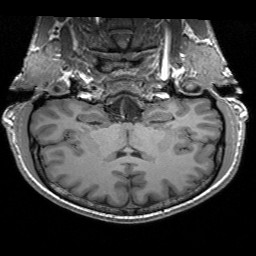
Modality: T1w
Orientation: sagittal
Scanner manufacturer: siemens
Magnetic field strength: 3 T